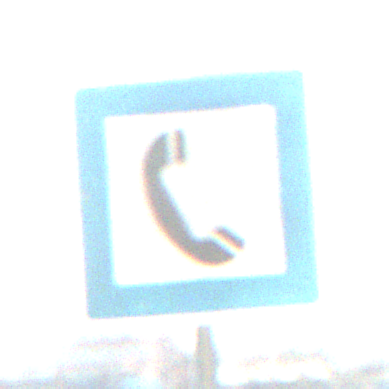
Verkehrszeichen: Fernsprecher
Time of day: MorningAfternoon
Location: Outdoor (Suburban)
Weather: Clear
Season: NotSpecified
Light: Natural